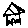
Label: house